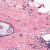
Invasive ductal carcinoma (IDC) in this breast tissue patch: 1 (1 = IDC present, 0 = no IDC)